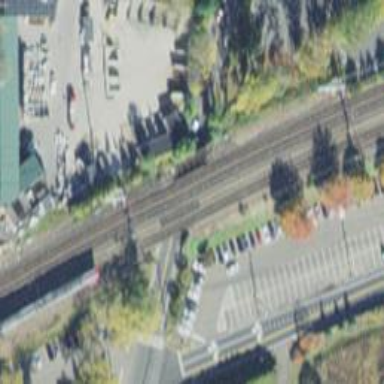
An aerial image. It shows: Bridge with electrified railway tracks featuring contact line.